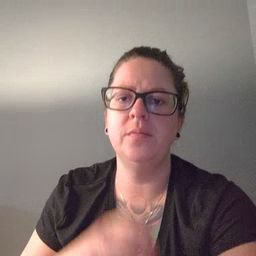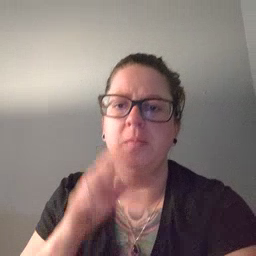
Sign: car